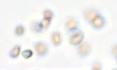
Label: Phaeocystis